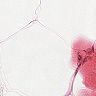
Metastatic tissue present: no